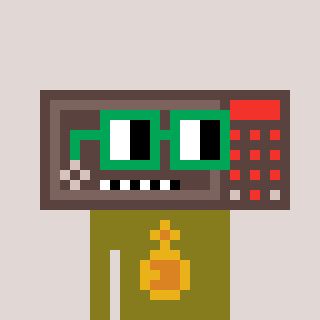
a pixel art character with square green glasses, a wallsafe-shaped head and a gunk-colored body on a warm background